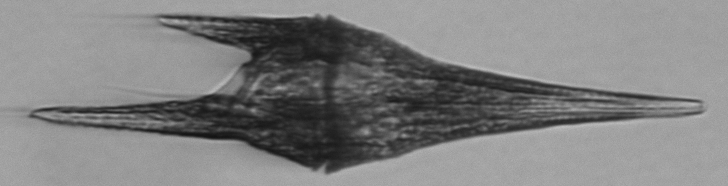
Label: Tripos_furca